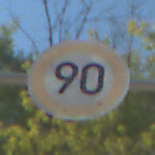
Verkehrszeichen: Geschwindigkeit90
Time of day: MorningAfternoon
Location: Outdoor (Nature)
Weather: PartlyCloudy
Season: NotSpecified
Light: Natural